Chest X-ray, PA view. Patient: 27 years old, sex F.
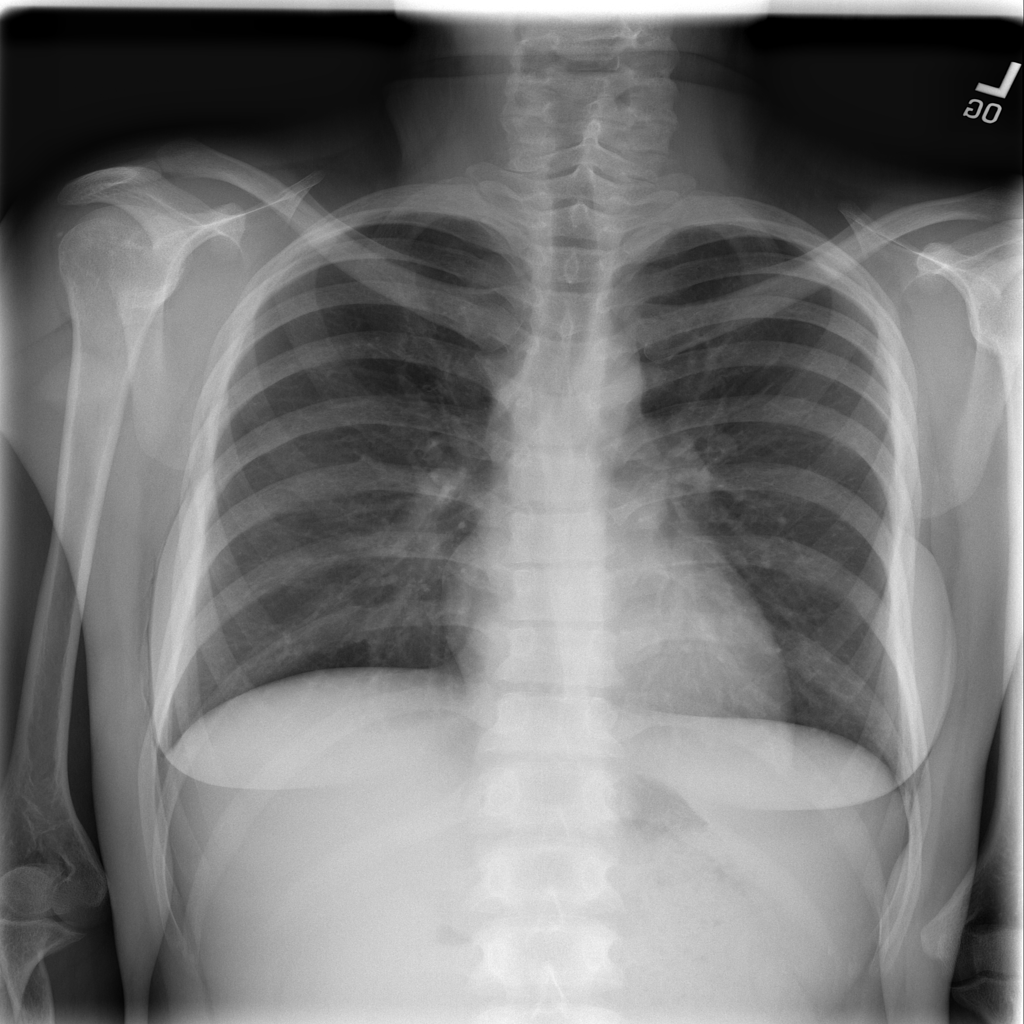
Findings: No Finding